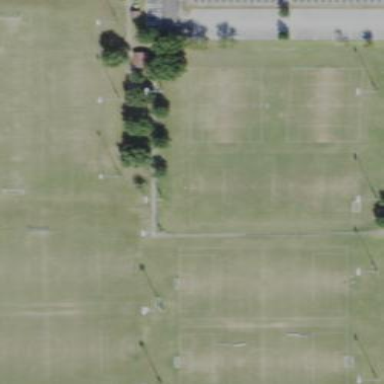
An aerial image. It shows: Grass pitch used for soccer. It contains three junior soccer fields.